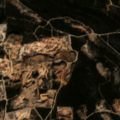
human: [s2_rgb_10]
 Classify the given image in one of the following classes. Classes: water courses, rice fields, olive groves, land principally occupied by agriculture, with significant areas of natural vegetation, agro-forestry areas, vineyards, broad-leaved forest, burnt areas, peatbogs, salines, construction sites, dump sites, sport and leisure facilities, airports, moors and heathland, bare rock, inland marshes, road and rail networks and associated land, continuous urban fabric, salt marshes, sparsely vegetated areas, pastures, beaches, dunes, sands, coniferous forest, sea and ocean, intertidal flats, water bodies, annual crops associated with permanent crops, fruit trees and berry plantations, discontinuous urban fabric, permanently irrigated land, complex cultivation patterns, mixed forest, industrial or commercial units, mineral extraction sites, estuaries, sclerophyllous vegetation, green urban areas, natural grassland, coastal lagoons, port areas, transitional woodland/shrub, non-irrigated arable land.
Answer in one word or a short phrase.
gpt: mineral extraction sites, sclerophyllous vegetation